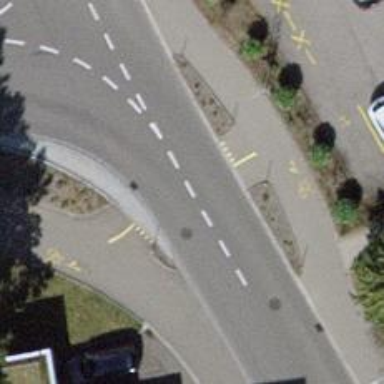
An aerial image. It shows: Crossing on the cycleway.